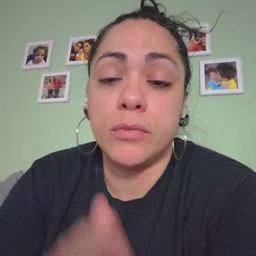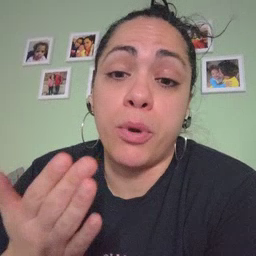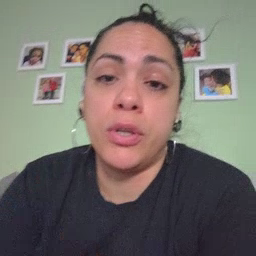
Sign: book